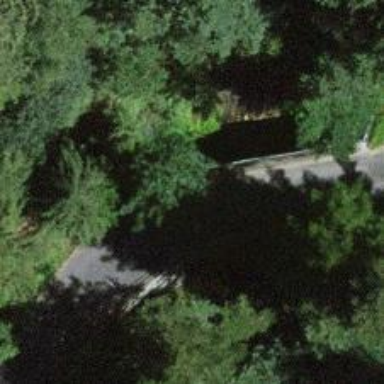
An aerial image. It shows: Culvert tunnel.